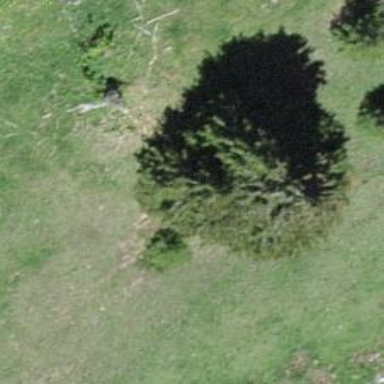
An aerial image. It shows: Needle-leaved tree in natural setting.